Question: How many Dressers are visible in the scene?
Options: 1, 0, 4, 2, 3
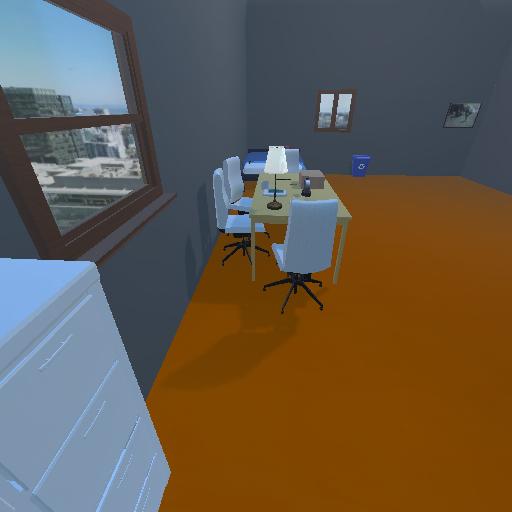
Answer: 1